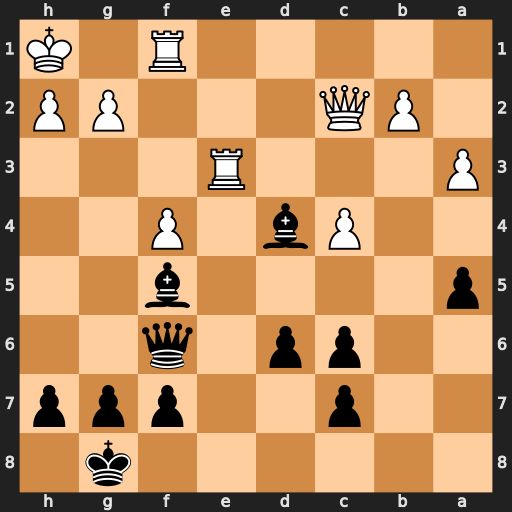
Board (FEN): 6k1/2p2ppp/2pp1q2/p4b2/2Pb1P2/P3R3/1PQ3PP/5R1K
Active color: b
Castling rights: -
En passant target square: -
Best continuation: Bxe3 Qe2 Qe6